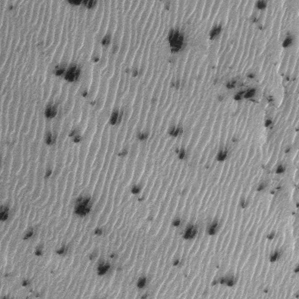
Label: frost